Question: I have the following activity...
'''
package org.dewsworld;
import android.app.Activity;
import android.os.Bundle;
import android.view.Menu;
import android.view.MenuInflater;
public class MenuActivity extends Activity {
/** Called when the activity is first created. */
@Override
public void onCreate(Bundle savedInstanceState) {
super.onCreate(savedInstanceState);
setContentView(R.layout.main);
}
@Override
public boolean onCreateOptionsMenu(Menu menu) {
MenuInflater inflater = getMenuInflater() ;
inflater.inflate(R.menu.main_menu, menu) ;
return true;
}
}
'''
ad my main_menu.xml is
'''
<?xml version="1.0" encoding="utf-8"?>
<menu
xmlns:android="http://schemas.android.com/apk/res/android">
<item android:id="@+id/item1" android:title="Home"></item>
<item android:id="@+id/item2" android:title="Client List"></item>
<item android:id="@+id/item3" android:title="Amar matha"></item>
<item android:id="@+id/item4" android:title="Tomar matha"></item>
</menu>
'''
And my logcat report is
Please help...
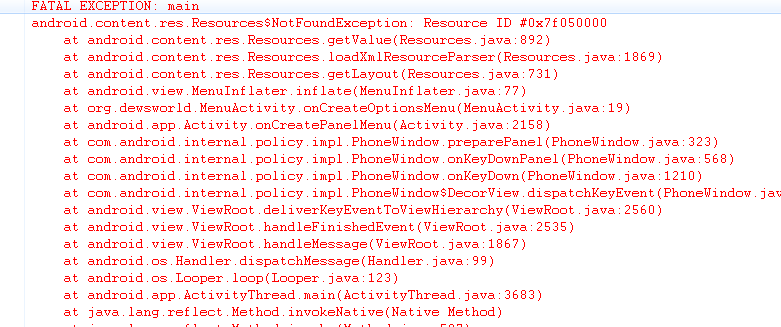
Answer: Build and clean your project first...
If the problem persist check the Resource Id #0x7f050000 in packagename.R.id.NAME_String
You would get the name of Resource value that is creating problem... Delete all it;s references create newer and then clean and run the project...
In precise way... Try to use Debud Perspectives to solve your minor faults
With Regards,
Arpit